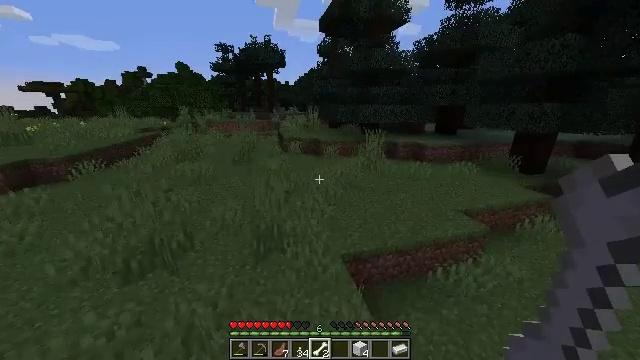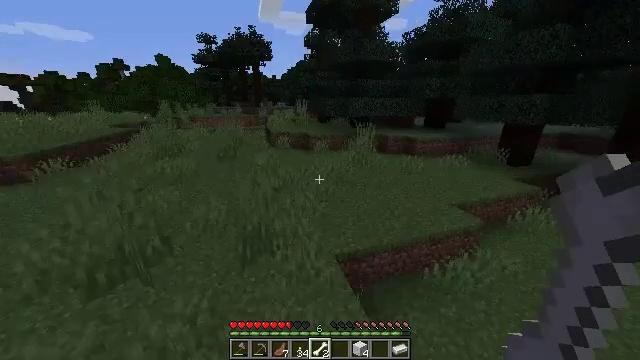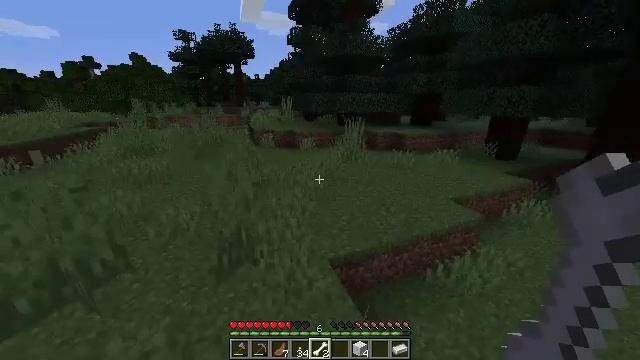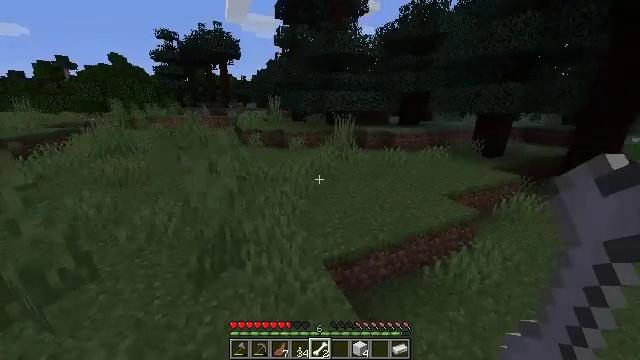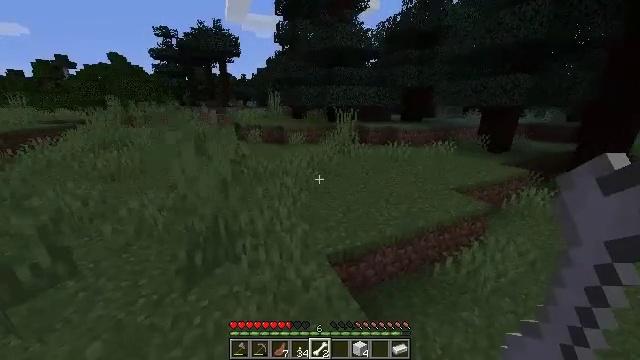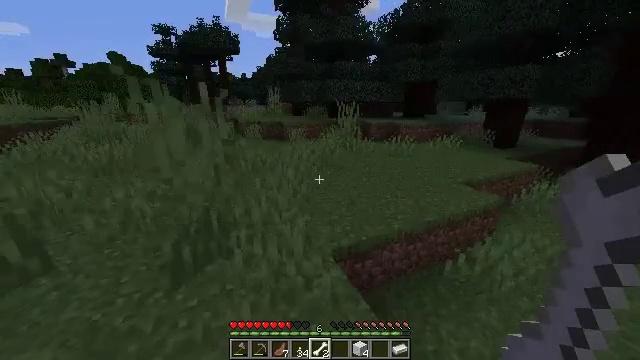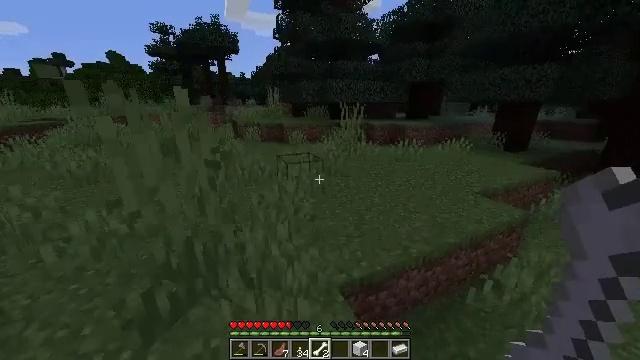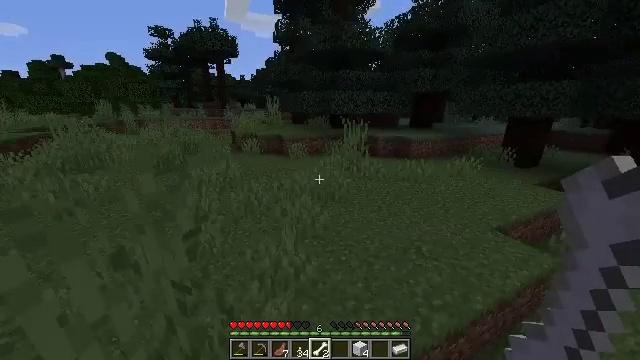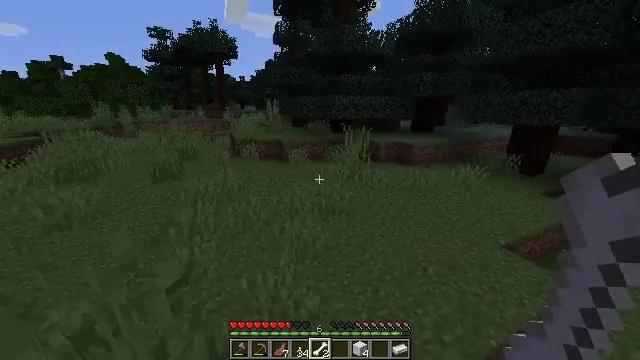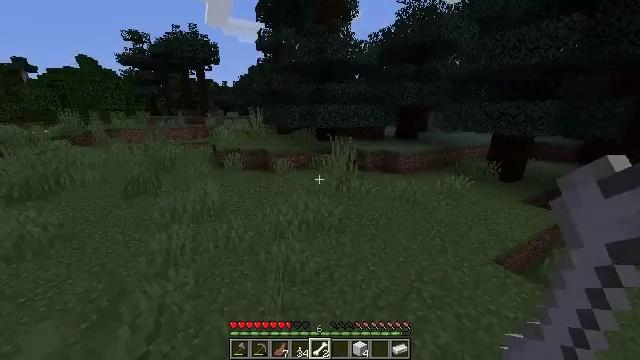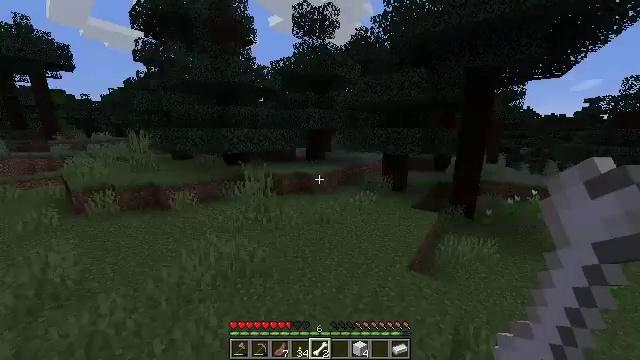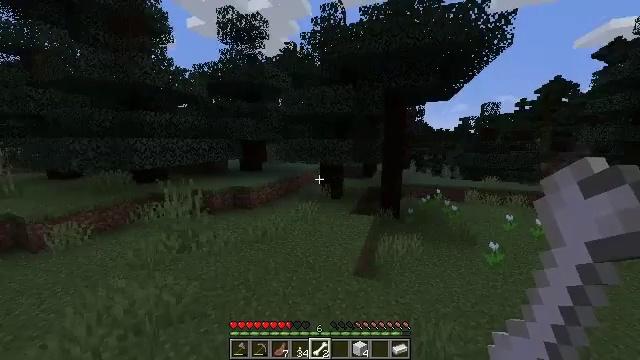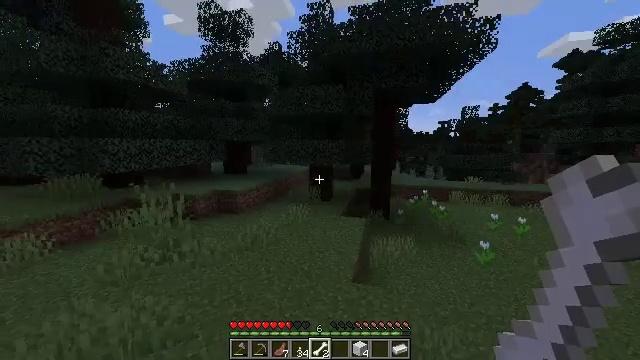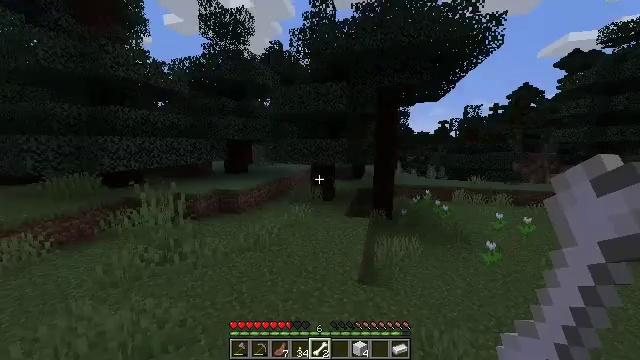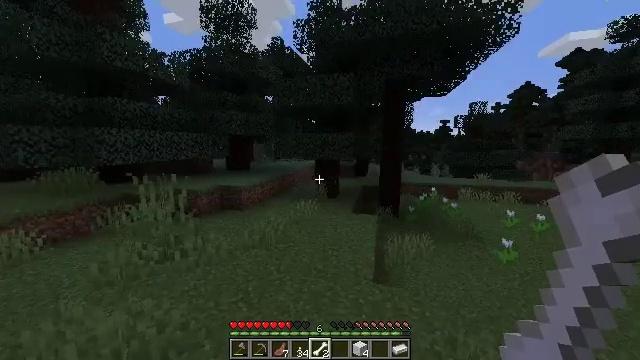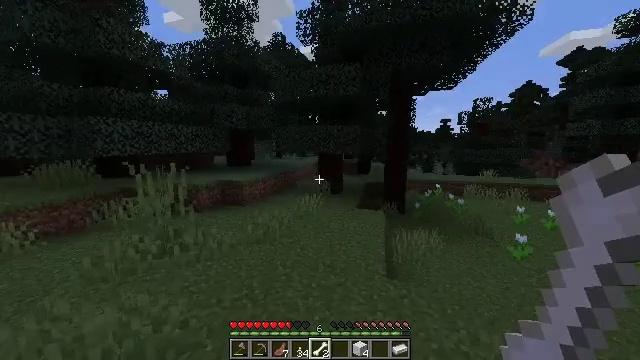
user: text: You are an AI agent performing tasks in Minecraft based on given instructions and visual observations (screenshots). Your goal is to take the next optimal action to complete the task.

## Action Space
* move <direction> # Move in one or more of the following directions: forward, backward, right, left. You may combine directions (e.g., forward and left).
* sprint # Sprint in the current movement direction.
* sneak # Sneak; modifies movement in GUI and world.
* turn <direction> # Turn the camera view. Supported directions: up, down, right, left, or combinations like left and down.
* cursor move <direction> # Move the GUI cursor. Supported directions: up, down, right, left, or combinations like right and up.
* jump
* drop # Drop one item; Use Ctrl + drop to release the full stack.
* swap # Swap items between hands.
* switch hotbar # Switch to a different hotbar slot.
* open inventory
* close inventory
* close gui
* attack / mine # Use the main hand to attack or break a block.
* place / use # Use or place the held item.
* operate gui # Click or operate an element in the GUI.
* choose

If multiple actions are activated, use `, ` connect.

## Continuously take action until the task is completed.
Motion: motion action
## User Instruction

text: Harvest the large fern for decoration.
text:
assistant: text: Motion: move forward, turn right and down, jump
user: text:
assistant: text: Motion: move forward, turn right, jump
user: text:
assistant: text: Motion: move forward, turn right, jump
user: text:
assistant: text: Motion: move forward, jump
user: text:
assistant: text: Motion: move forward, jump
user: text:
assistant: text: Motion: move forward, jump
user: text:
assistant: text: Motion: move forward, jump
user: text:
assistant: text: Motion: move forward, jump
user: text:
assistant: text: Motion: move forward, turn right and up, jump
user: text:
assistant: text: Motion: move forward, turn right and up, jump
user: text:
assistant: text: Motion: move forward, turn right and up, jump
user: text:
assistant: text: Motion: move forward, turn right, jump
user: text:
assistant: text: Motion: move forward, jump
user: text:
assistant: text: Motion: move forward, jump
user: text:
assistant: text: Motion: move forward, jump
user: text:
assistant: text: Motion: move forward, jump
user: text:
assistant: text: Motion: move forward, jump
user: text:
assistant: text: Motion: move forward, jump
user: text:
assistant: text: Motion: move forward, jump
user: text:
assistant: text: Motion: move forward, jump
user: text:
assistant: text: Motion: move forward, jump
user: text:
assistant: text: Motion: move forward, jump
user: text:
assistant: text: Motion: move forward, jump
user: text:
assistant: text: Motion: move forward
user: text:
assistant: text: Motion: move forward
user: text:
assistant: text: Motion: move forward, turn left
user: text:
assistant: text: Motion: move forward, turn left
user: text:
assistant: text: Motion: move forward, turn left
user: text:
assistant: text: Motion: move forward
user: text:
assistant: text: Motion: move forward